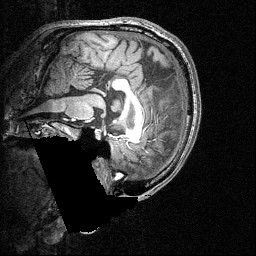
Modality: T1w
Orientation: sagittal
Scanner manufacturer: siemens
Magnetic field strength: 3 T
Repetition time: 1.54 s
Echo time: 0.00304 s